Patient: sex F, age 68
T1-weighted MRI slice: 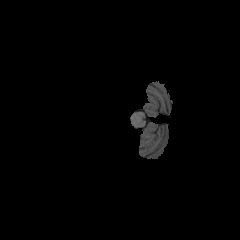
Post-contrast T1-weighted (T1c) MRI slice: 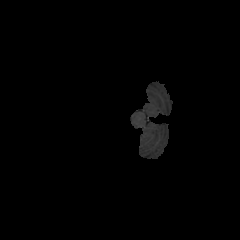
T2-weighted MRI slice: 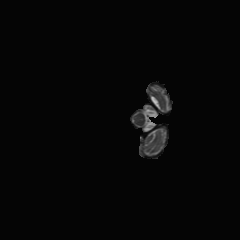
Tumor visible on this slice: no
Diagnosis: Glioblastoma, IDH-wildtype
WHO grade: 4